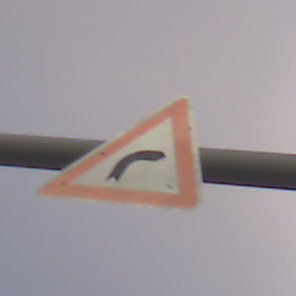
Verkehrszeichen: KurveRechts
Umgebung: Outdoor, Nature
Tageszeit: SunriseSunset
Wetter: PartlyCloudy
Licht: Natural
Jahreszeit: Autumn
Kontrast: LowContrast